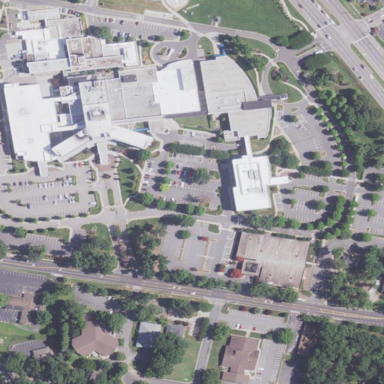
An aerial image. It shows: Healthcare facility identified as hospital.